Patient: sex M, age 46
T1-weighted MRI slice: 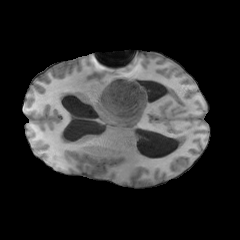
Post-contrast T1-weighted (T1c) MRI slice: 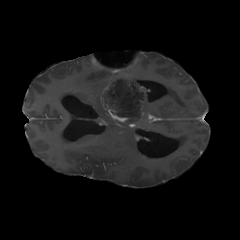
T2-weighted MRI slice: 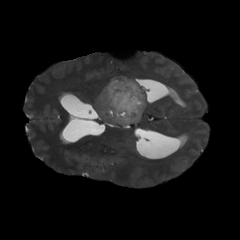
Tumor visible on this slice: yes
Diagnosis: Glioblastoma, IDH-wildtype
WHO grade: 4